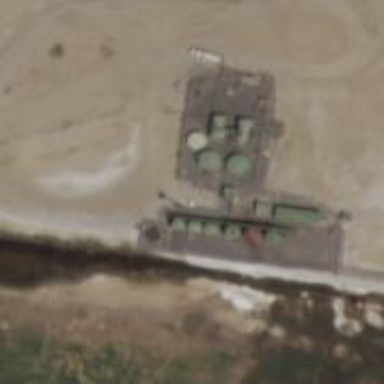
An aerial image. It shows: Storage tank that is man-made.